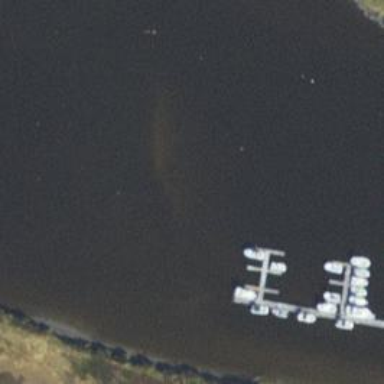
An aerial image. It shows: Pier with mooring facilities.